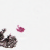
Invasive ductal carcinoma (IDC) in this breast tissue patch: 0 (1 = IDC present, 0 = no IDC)